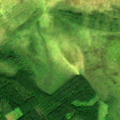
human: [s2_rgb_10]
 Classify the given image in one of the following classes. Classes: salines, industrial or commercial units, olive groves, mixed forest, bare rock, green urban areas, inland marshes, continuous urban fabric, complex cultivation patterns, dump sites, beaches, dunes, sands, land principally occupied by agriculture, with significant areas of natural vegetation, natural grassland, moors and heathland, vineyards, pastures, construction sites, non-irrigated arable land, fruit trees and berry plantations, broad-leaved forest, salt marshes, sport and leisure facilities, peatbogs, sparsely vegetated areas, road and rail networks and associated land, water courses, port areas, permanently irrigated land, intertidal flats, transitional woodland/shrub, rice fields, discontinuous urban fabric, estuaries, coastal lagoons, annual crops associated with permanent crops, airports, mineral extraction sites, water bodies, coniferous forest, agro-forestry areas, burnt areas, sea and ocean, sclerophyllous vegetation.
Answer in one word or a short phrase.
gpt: coniferous forest, mixed forest, transitional woodland/shrub, peatbogs